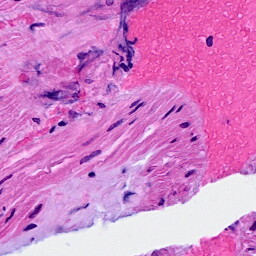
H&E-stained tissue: Breast